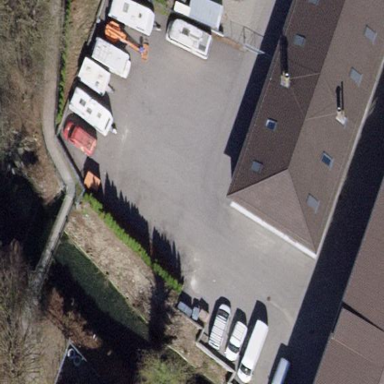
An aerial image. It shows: Commercial building.